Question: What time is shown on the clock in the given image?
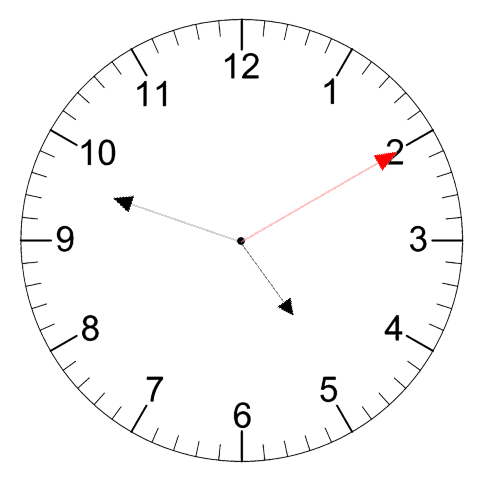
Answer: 04:48:10